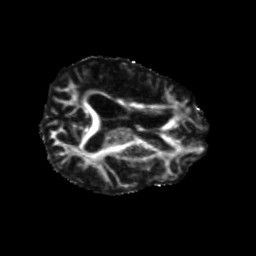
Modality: FA
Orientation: axial
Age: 54
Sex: male
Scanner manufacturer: siemens
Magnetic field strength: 3 T
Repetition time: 5.25 s
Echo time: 0.08 s